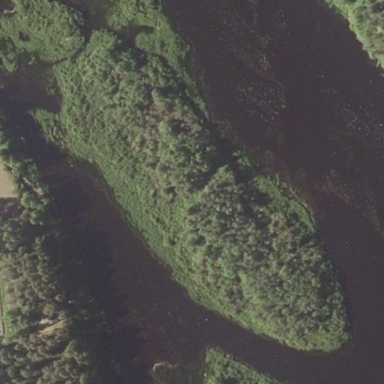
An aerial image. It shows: Islet covered with forest.